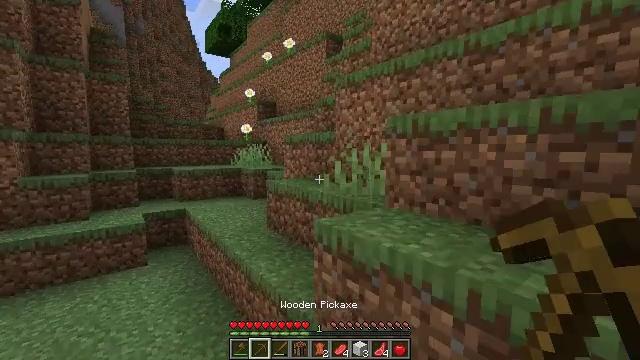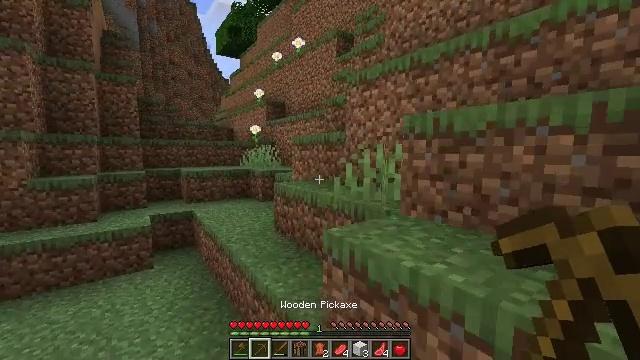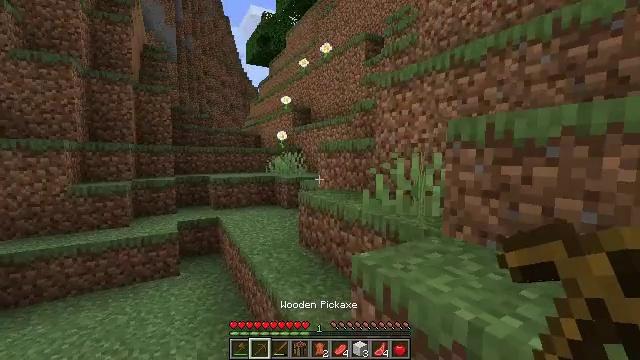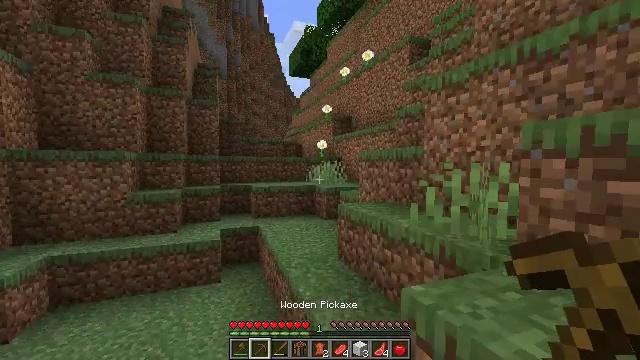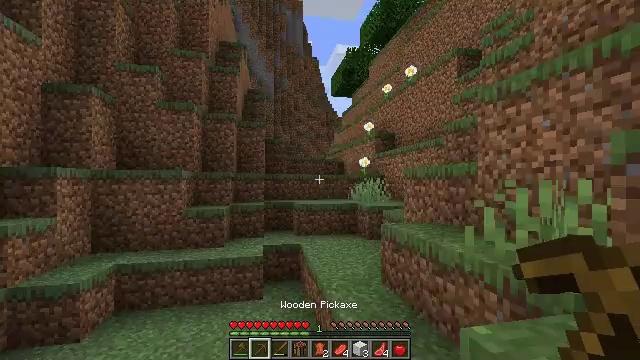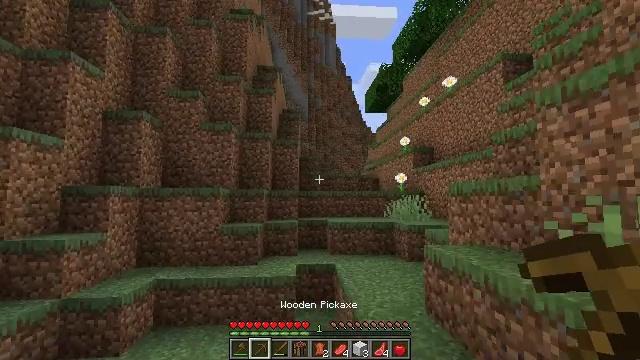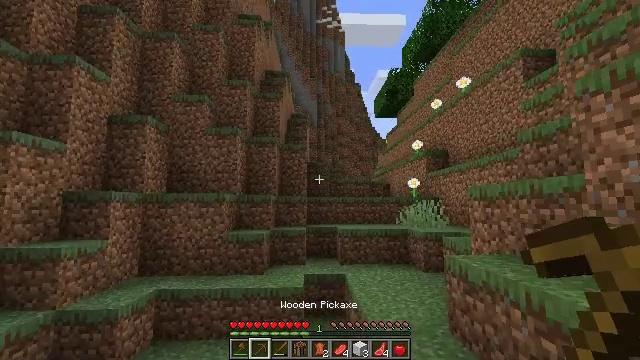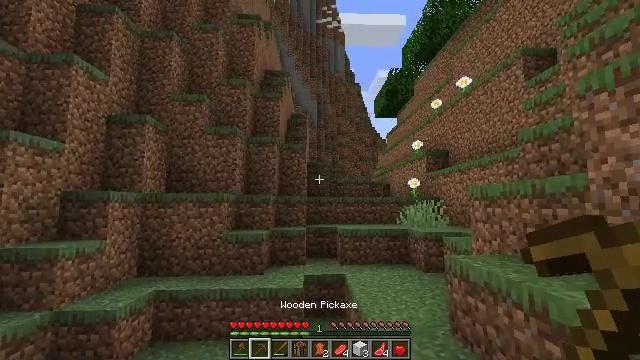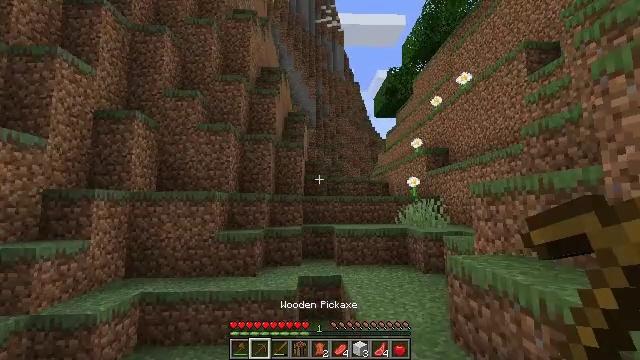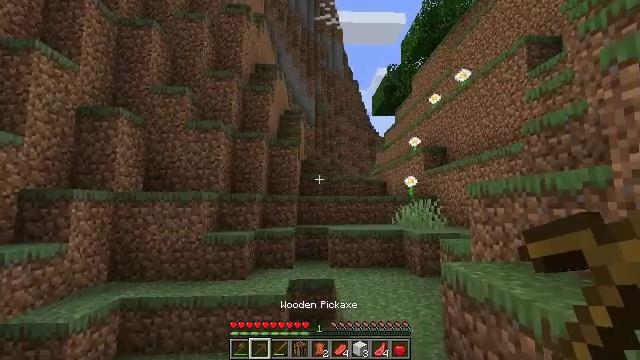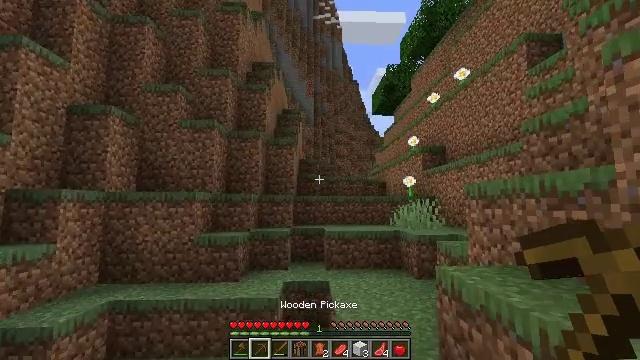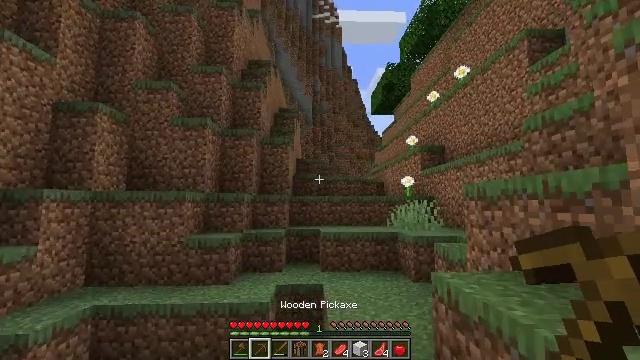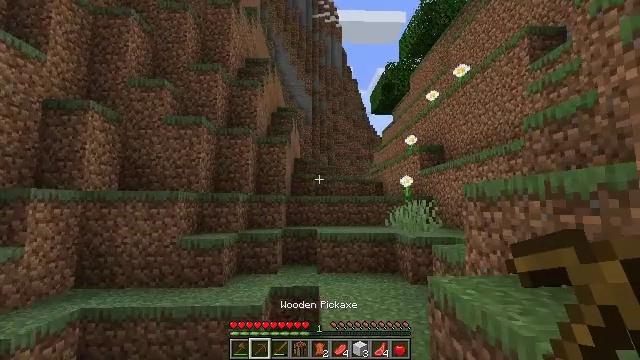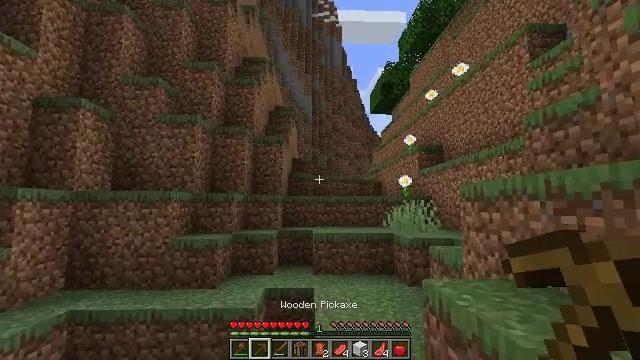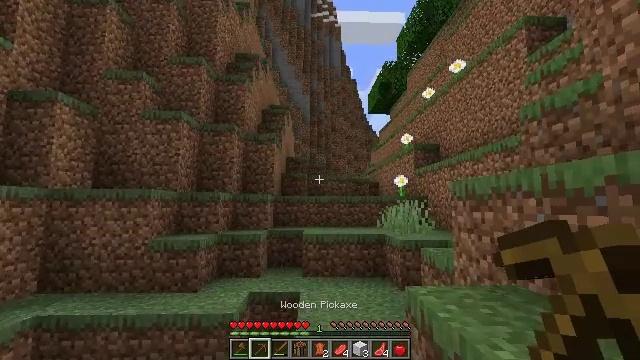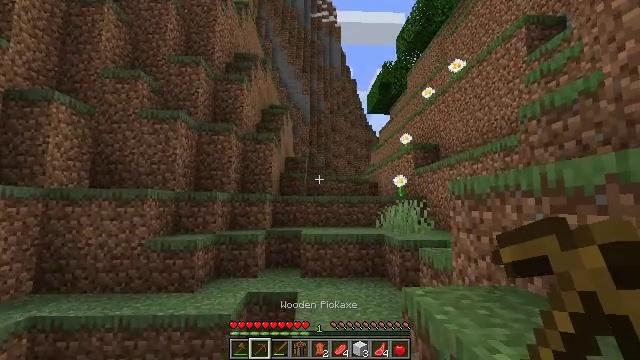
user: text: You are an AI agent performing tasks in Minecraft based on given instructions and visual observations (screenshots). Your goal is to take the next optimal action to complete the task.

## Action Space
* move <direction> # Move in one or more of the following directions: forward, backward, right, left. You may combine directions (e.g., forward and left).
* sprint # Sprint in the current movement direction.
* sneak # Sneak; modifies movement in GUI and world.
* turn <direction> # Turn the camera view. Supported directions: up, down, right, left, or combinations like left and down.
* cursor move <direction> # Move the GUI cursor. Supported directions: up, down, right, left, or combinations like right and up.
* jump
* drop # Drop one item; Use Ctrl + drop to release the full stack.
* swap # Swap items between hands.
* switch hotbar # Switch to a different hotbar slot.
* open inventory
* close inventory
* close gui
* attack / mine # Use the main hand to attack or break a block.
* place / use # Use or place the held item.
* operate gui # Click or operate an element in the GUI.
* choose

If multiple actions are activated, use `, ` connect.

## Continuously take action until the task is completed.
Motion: motion action
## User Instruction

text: Mine grass block from the ground.
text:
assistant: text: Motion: move forward, turn left
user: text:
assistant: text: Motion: move forward, turn left and up
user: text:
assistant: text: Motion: move forward, turn left and up
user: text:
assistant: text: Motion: move forward, turn left and up
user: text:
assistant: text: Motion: move forward, turn left and up
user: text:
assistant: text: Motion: move forward, turn left and up
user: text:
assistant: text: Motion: move forward and move right
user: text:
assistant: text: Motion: move forward and move right
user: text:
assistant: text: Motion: move forward and move right
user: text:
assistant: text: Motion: move forward and move right
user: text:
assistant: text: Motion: move forward and move right
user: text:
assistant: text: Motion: move forward and move right
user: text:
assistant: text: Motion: move forward and move right
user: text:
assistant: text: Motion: move forward and move right
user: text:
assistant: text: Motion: move forward and move right
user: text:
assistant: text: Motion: move forward and move right
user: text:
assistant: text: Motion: move forward and move right
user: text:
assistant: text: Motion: move forward and move right
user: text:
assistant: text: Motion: move forward and move right
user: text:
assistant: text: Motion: move forward and move right, turn left and up
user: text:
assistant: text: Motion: move forward, turn left and up
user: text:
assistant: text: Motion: move forward, turn left and up
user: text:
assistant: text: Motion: move forward, turn left and up
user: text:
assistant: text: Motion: move forward, turn left and down
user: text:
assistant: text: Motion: move forward, turn left and down
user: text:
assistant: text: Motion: move forward and move left, turn left and down
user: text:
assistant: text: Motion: move forward and move left, turn left and down
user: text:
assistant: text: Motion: move forward, turn left and down
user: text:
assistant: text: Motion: move forward, turn left and down
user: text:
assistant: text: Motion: move forward, turn down